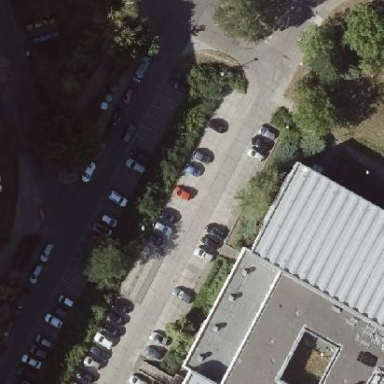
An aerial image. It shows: Street-side parking area with concrete surface.